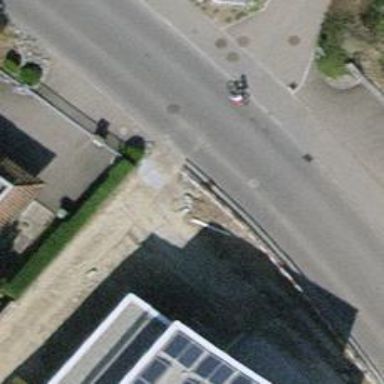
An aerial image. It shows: Cycle barrier.